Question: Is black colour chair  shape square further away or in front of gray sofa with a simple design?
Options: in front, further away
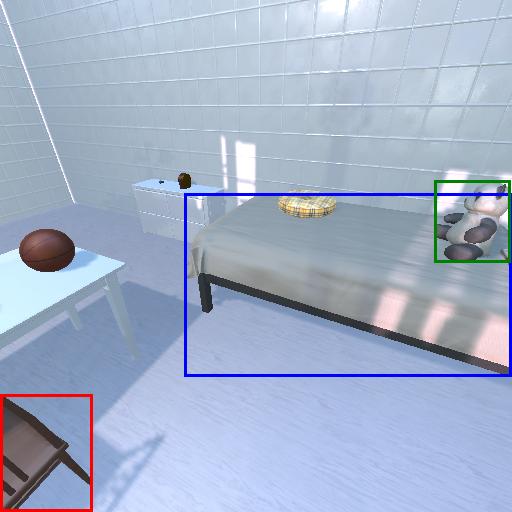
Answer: in front